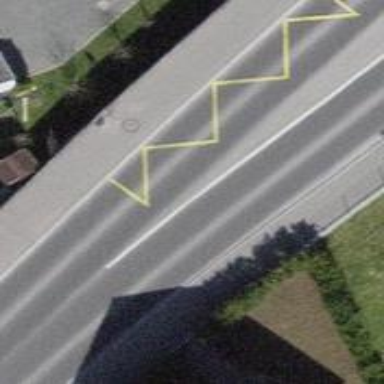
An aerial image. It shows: Public transport stop position.